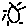
Label: sun